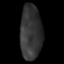
Tissue: prostate
Cell type: T cells
Senescence score: 0.7528
Nuclear area (px): 1170
Mean DAPI intensity: 52.303